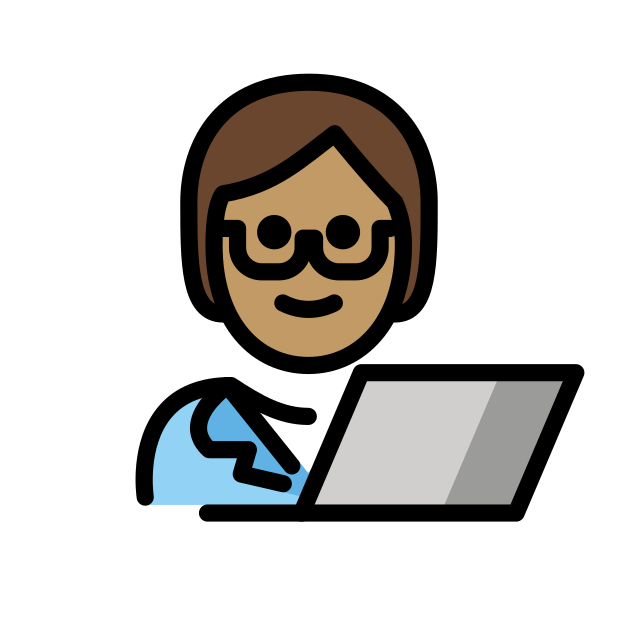
technologist: medium skin tone